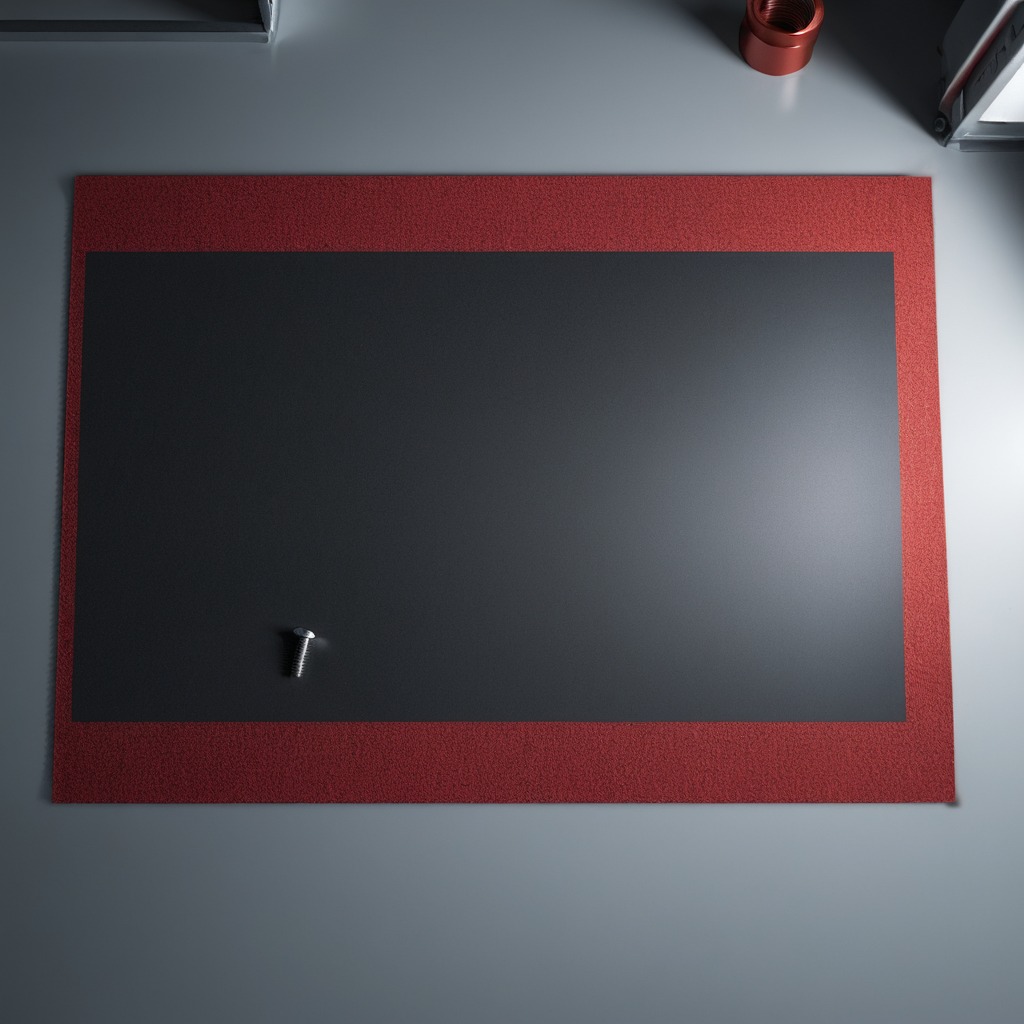
A metal screw is lying on the granite tabletop beneath the red rubber mat.